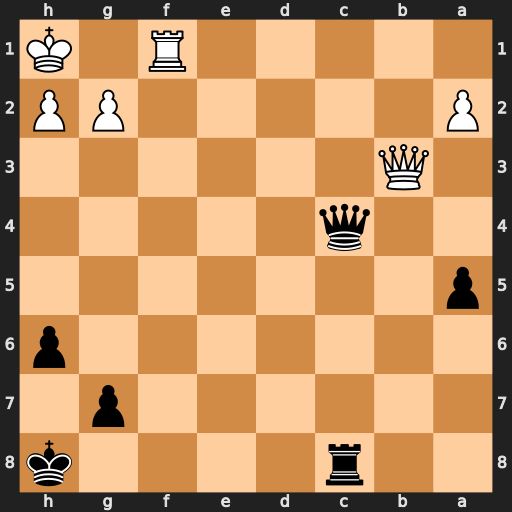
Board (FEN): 2r4k/6p1/7p/p7/2q5/1Q6/P5PP/5R1K
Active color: b
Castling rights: -
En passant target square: -
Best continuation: Qxf1#